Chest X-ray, PA view. Patient: 49 years old, sex M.
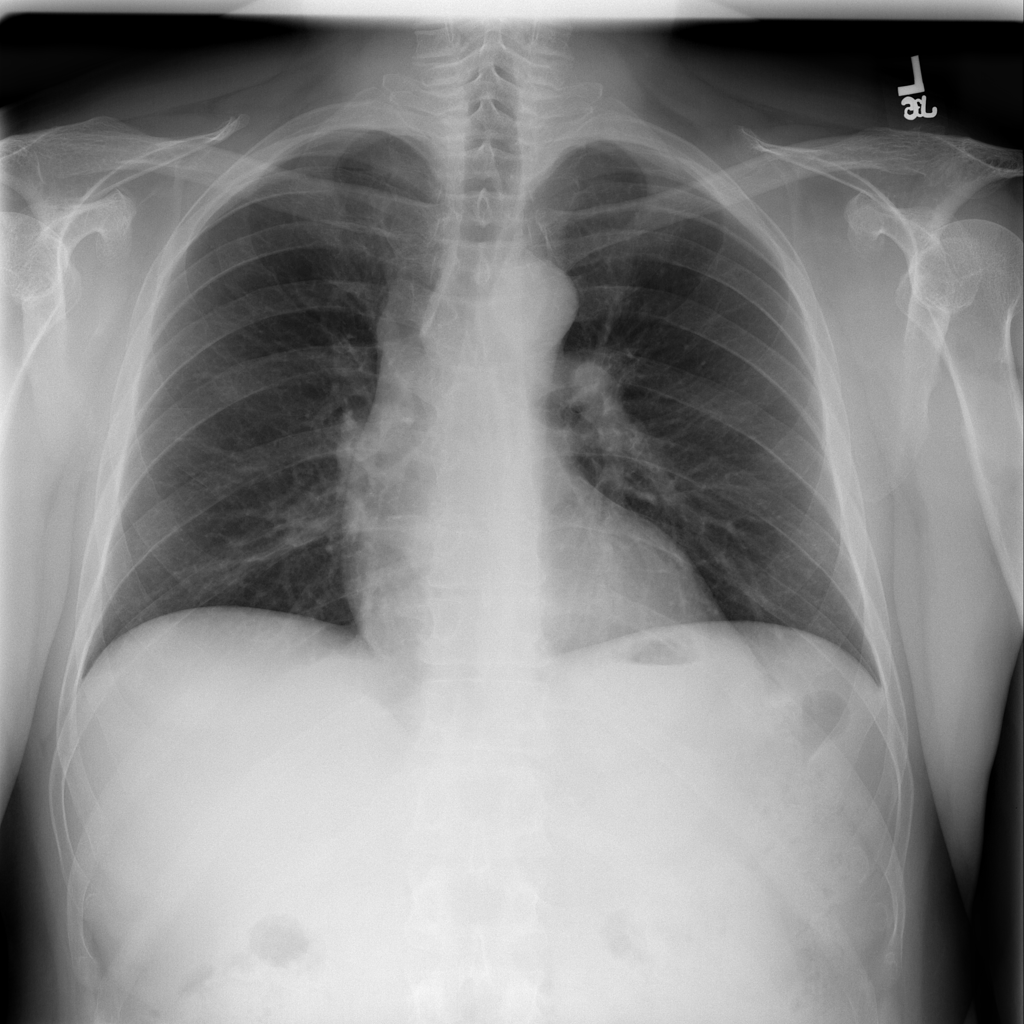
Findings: No Finding